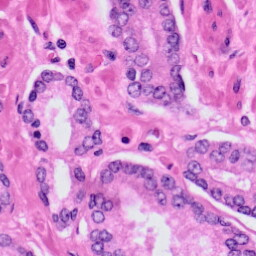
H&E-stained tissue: Prostate